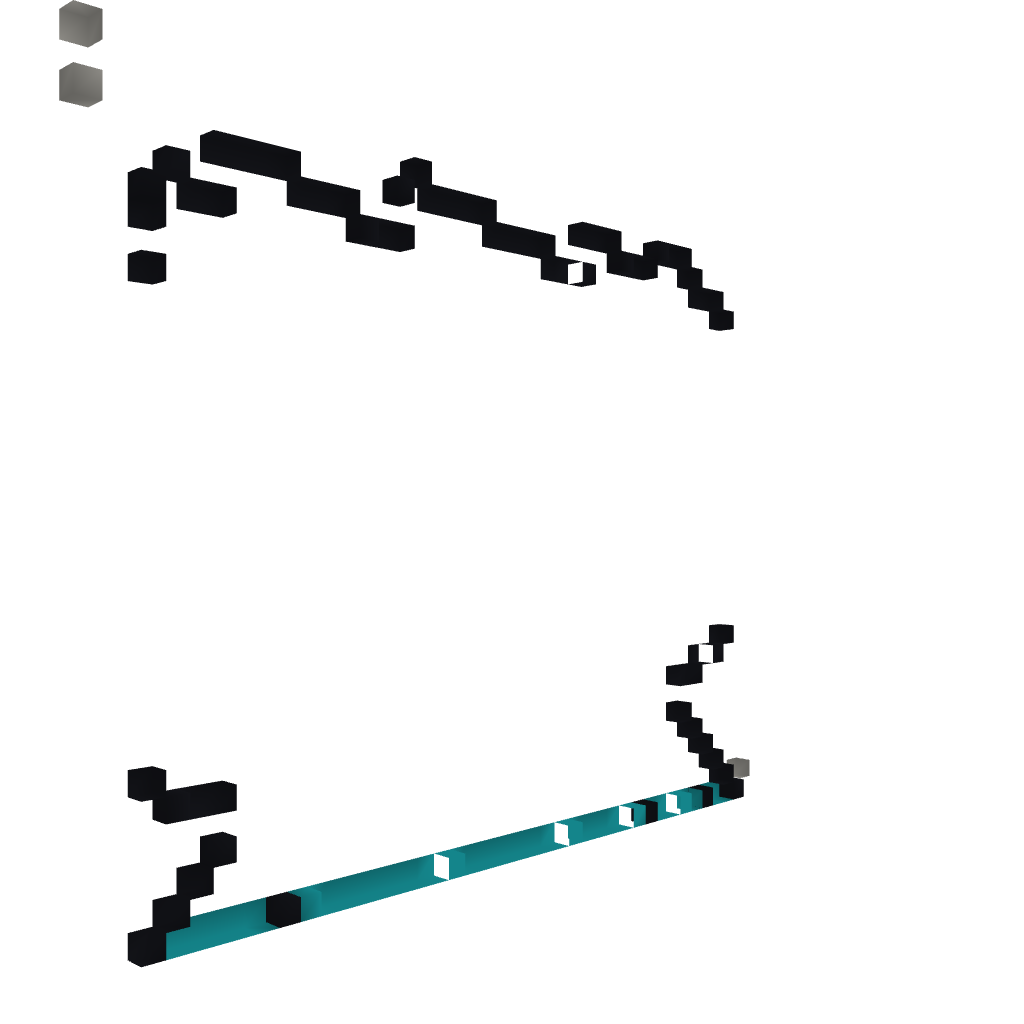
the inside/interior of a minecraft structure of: Brownbiscuitsface